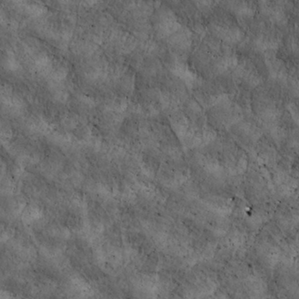
Label: non_frost